Question: If std error is negative in case of error series then how to get upper and lower of error series. In other case y+std error and y - std error gives proper answer
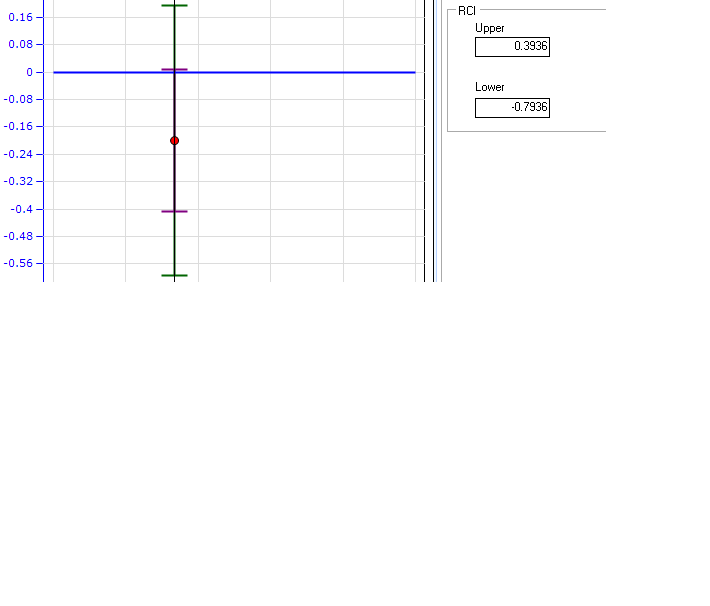
Answer: If you want calculate the Upper or Lower for Error Series, I suggest you use two Series One BarError Series and other Error Series, so Error and ErrorBar Series only have ErrorValue, as use in next example of code:
'''
private void InitializeChart()
{
tChart1.Aspect.View3D = false;
double[] GraphData_Mean = new double[3];
GraphData_Mean[0] = 3;
GraphData_Mean[1] = 11;
GraphData_Mean[2] = 34;
double[] GraphData_Max = new double[3];
GraphData_Max[0] = 5;
GraphData_Max[1] = 15;
GraphData_Max[2] = 23;
double[] GraphData_Min= new double[3];
GraphData_Min[0] = 1;
GraphData_Min[1] = 8;
GraphData_Min[2] = 17;
tChart1.Series.Clear();
for (int i = 0; i < 3; i++)
{
Steema.TeeChart.Styles.ErrorBar errorBar = new Steema.TeeChart.Styles.ErrorBar(tChart1.Chart);
Steema.TeeChart.Styles.Error error1 = new Steema.TeeChart.Styles.Error(tChart1.Chart);
// Error Bar Series
errorBar.Pen.Color = Color.Black;
errorBar.ErrorPen.Width = 2;
errorBar.Brush.Solid = true;
errorBar.Brush.Color = Color.White;
errorBar.Marks.Visible = false;
errorBar.ErrorStyle = ErrorStyles.Top;
errorBar.HorizAxis = HorizontalAxis.Bottom;
errorBar.MultiBar = MultiBars.None;
errorBar.Add(i, GraphData_Mean[i], (GraphData_Max[i] - GraphData_Mean[i]));
errorBar.BarWidthPercent = 40;
// Error Series
error1.ErrorPen.Width = 2;
error1.Brush.Solid = true;
error1.Color = Color.Black;
error1.Marks.Visible = false;
error1.ErrorStyle = ErrorStyles.Bottom;
error1.HorizAxis = HorizontalAxis.Top;
error1.MultiBar = MultiBars.None;
error1.ShowInLegend = false;
error1.Add(i, GraphData_Mean[i], (GraphData_Mean[i] - GraphData_Min[i]));
error1.BarWidthPercent = 40;
}
}
'''
When you do implement it, you only need get the ErrorValue for each Series. If you interested in get the Y value of Series you only need get the value of YValues list for each Series. Can you tell us if previous code help you to achieve as you want? If it doesn't help please let me know and explain step to step as you expect it work.
Thanks,
Best Regards,
Sandra